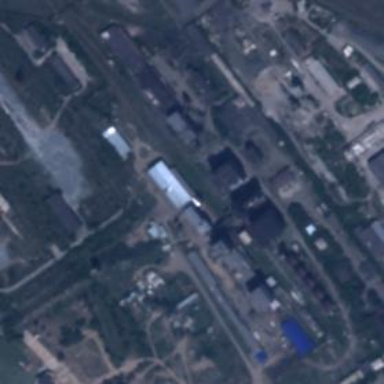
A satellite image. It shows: Industrial area.